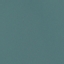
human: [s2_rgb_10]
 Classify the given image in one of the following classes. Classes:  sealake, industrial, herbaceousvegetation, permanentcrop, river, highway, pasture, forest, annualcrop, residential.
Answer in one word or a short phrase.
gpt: SeaLake